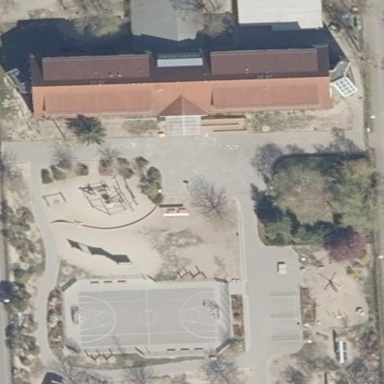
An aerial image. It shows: School.